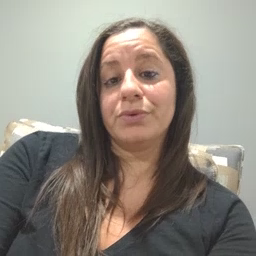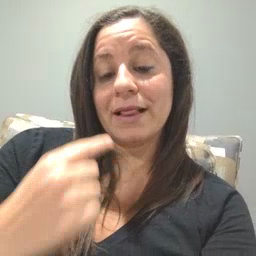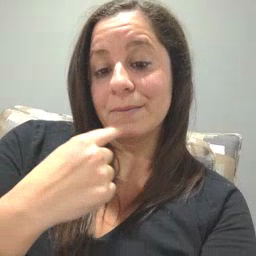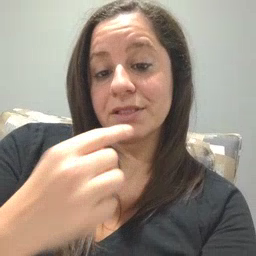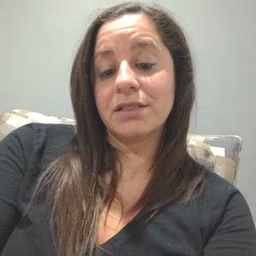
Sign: lips